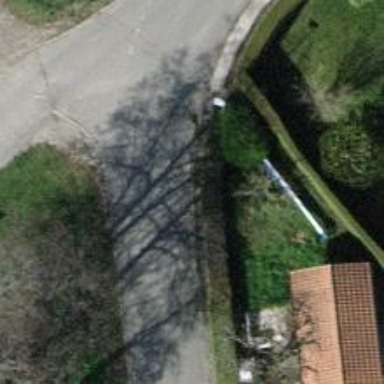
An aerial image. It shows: Pole serving as support.